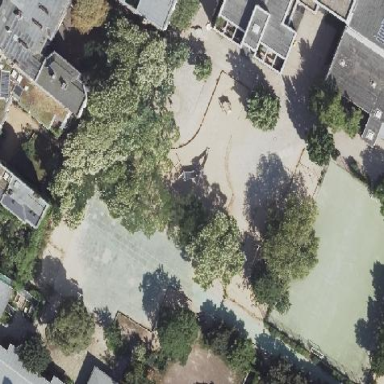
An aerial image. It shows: Playground area for leisure activities on the land.